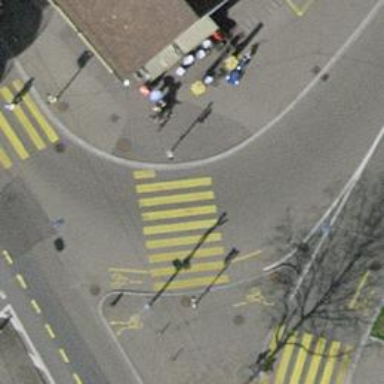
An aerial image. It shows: Zebra crossing controlled by traffic signals with zebra markings.